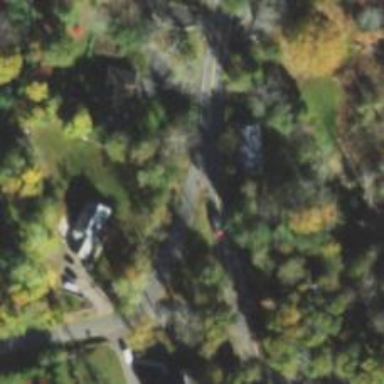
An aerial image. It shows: Road with stop sign.